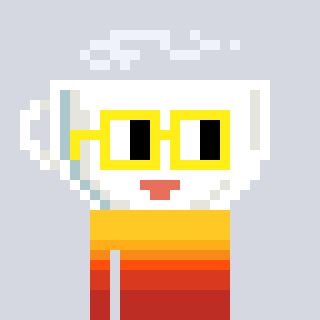
a pixel art character with square yellow glasses, a mug-shaped head and a blue-colored body on a cool background